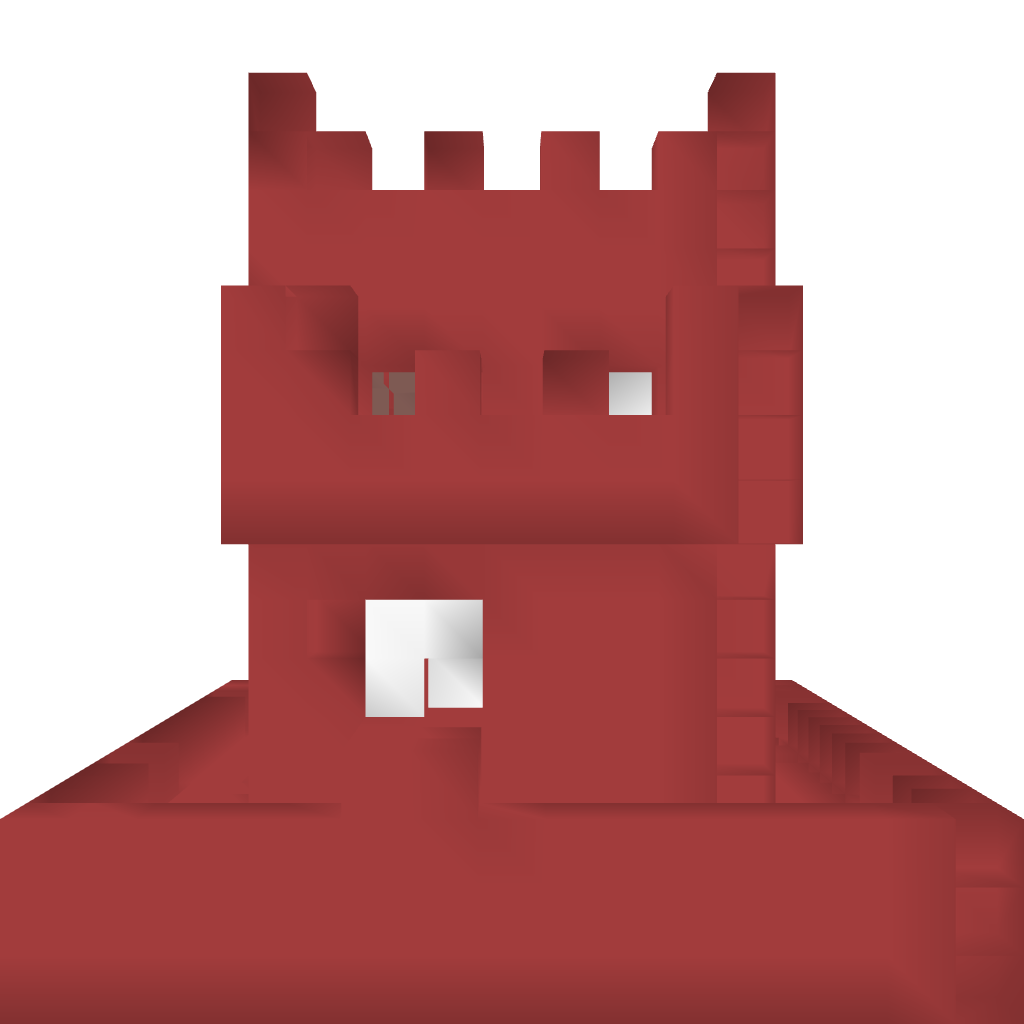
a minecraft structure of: PvPTower: Netherbrick good quality